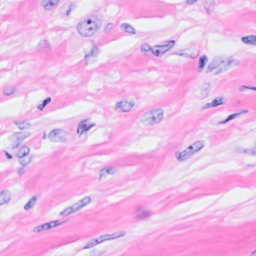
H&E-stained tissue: Breast